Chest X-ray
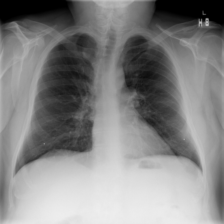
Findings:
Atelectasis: negative
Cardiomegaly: negative
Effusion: negative
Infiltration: negative
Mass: negative
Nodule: negative
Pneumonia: negative
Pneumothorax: negative
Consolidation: negative
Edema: negative
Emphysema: negative
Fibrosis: negative
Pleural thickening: negative
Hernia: negative